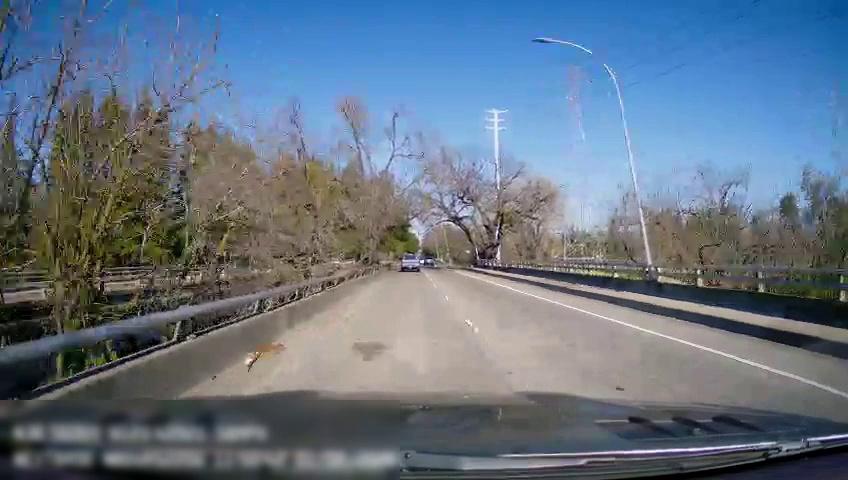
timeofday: Day
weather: Sunny
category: Drivable Space
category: Vehicles | Truck
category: Lanes | Current Lane
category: Lanes | Alternate Lane